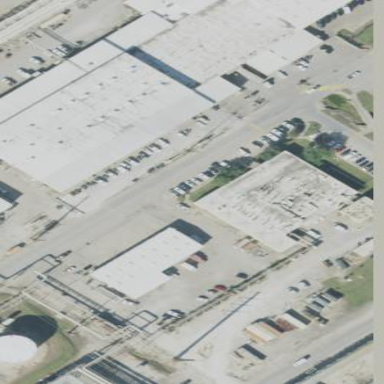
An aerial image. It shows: Industrial building.